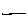
Label: line